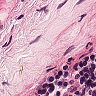
Metastatic tissue present: no